Field crop: maize
Growth stage: 2
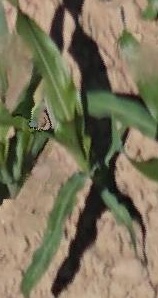
Species: maize